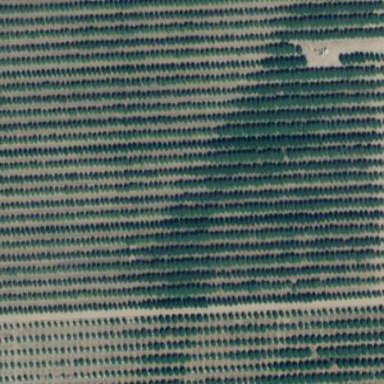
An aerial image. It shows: Vineyard growing grapes.